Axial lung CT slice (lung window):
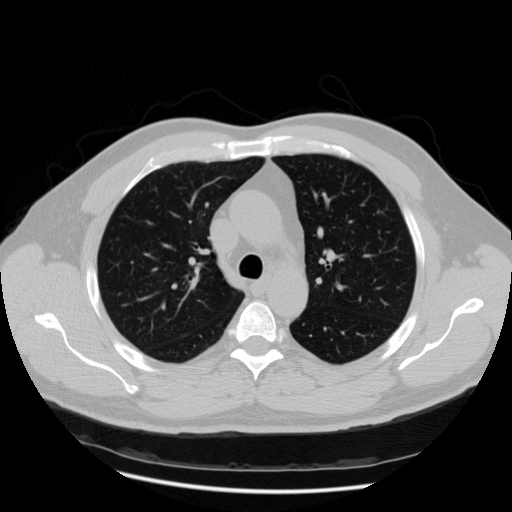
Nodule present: no